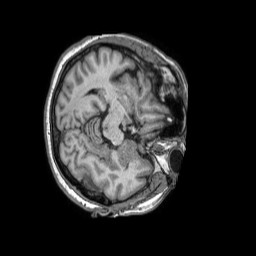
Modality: T1w
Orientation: axial
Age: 69
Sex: female
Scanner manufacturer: philips
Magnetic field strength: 1.5 T
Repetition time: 0.00708 s
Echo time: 0.00321 s